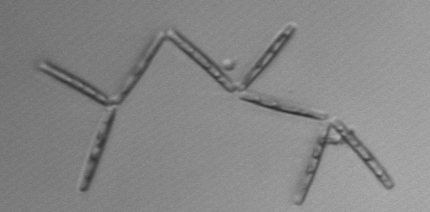
Label: Thalassionema